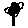
Label: tree